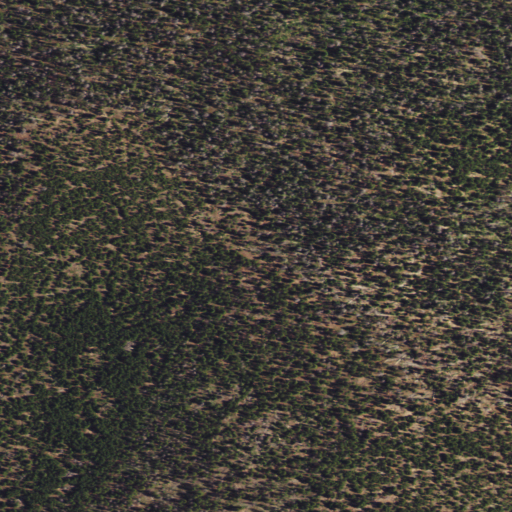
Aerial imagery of ridge(s) in Wyoming named Barrett Ridge containing only evergreen forest